Aerial crown-view tile of a tropical tree (Barro Colorado Island, Panama), acquired 20250317:
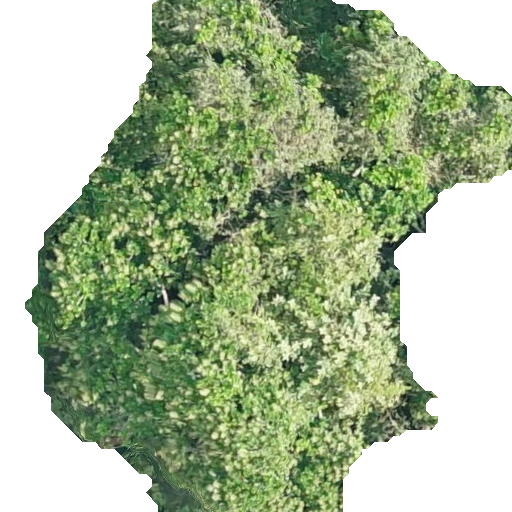
Species: Anacardium excelsum
GBIF accepted scientific name: Anacardium excelsum
Crown area: 264.104 m²